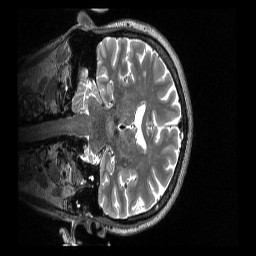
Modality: T2w
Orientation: coronal
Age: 70
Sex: female
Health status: healthy
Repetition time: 3.2 s
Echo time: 0.563 s